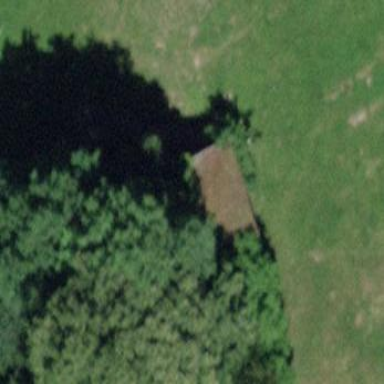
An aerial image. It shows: Barn.